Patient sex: M
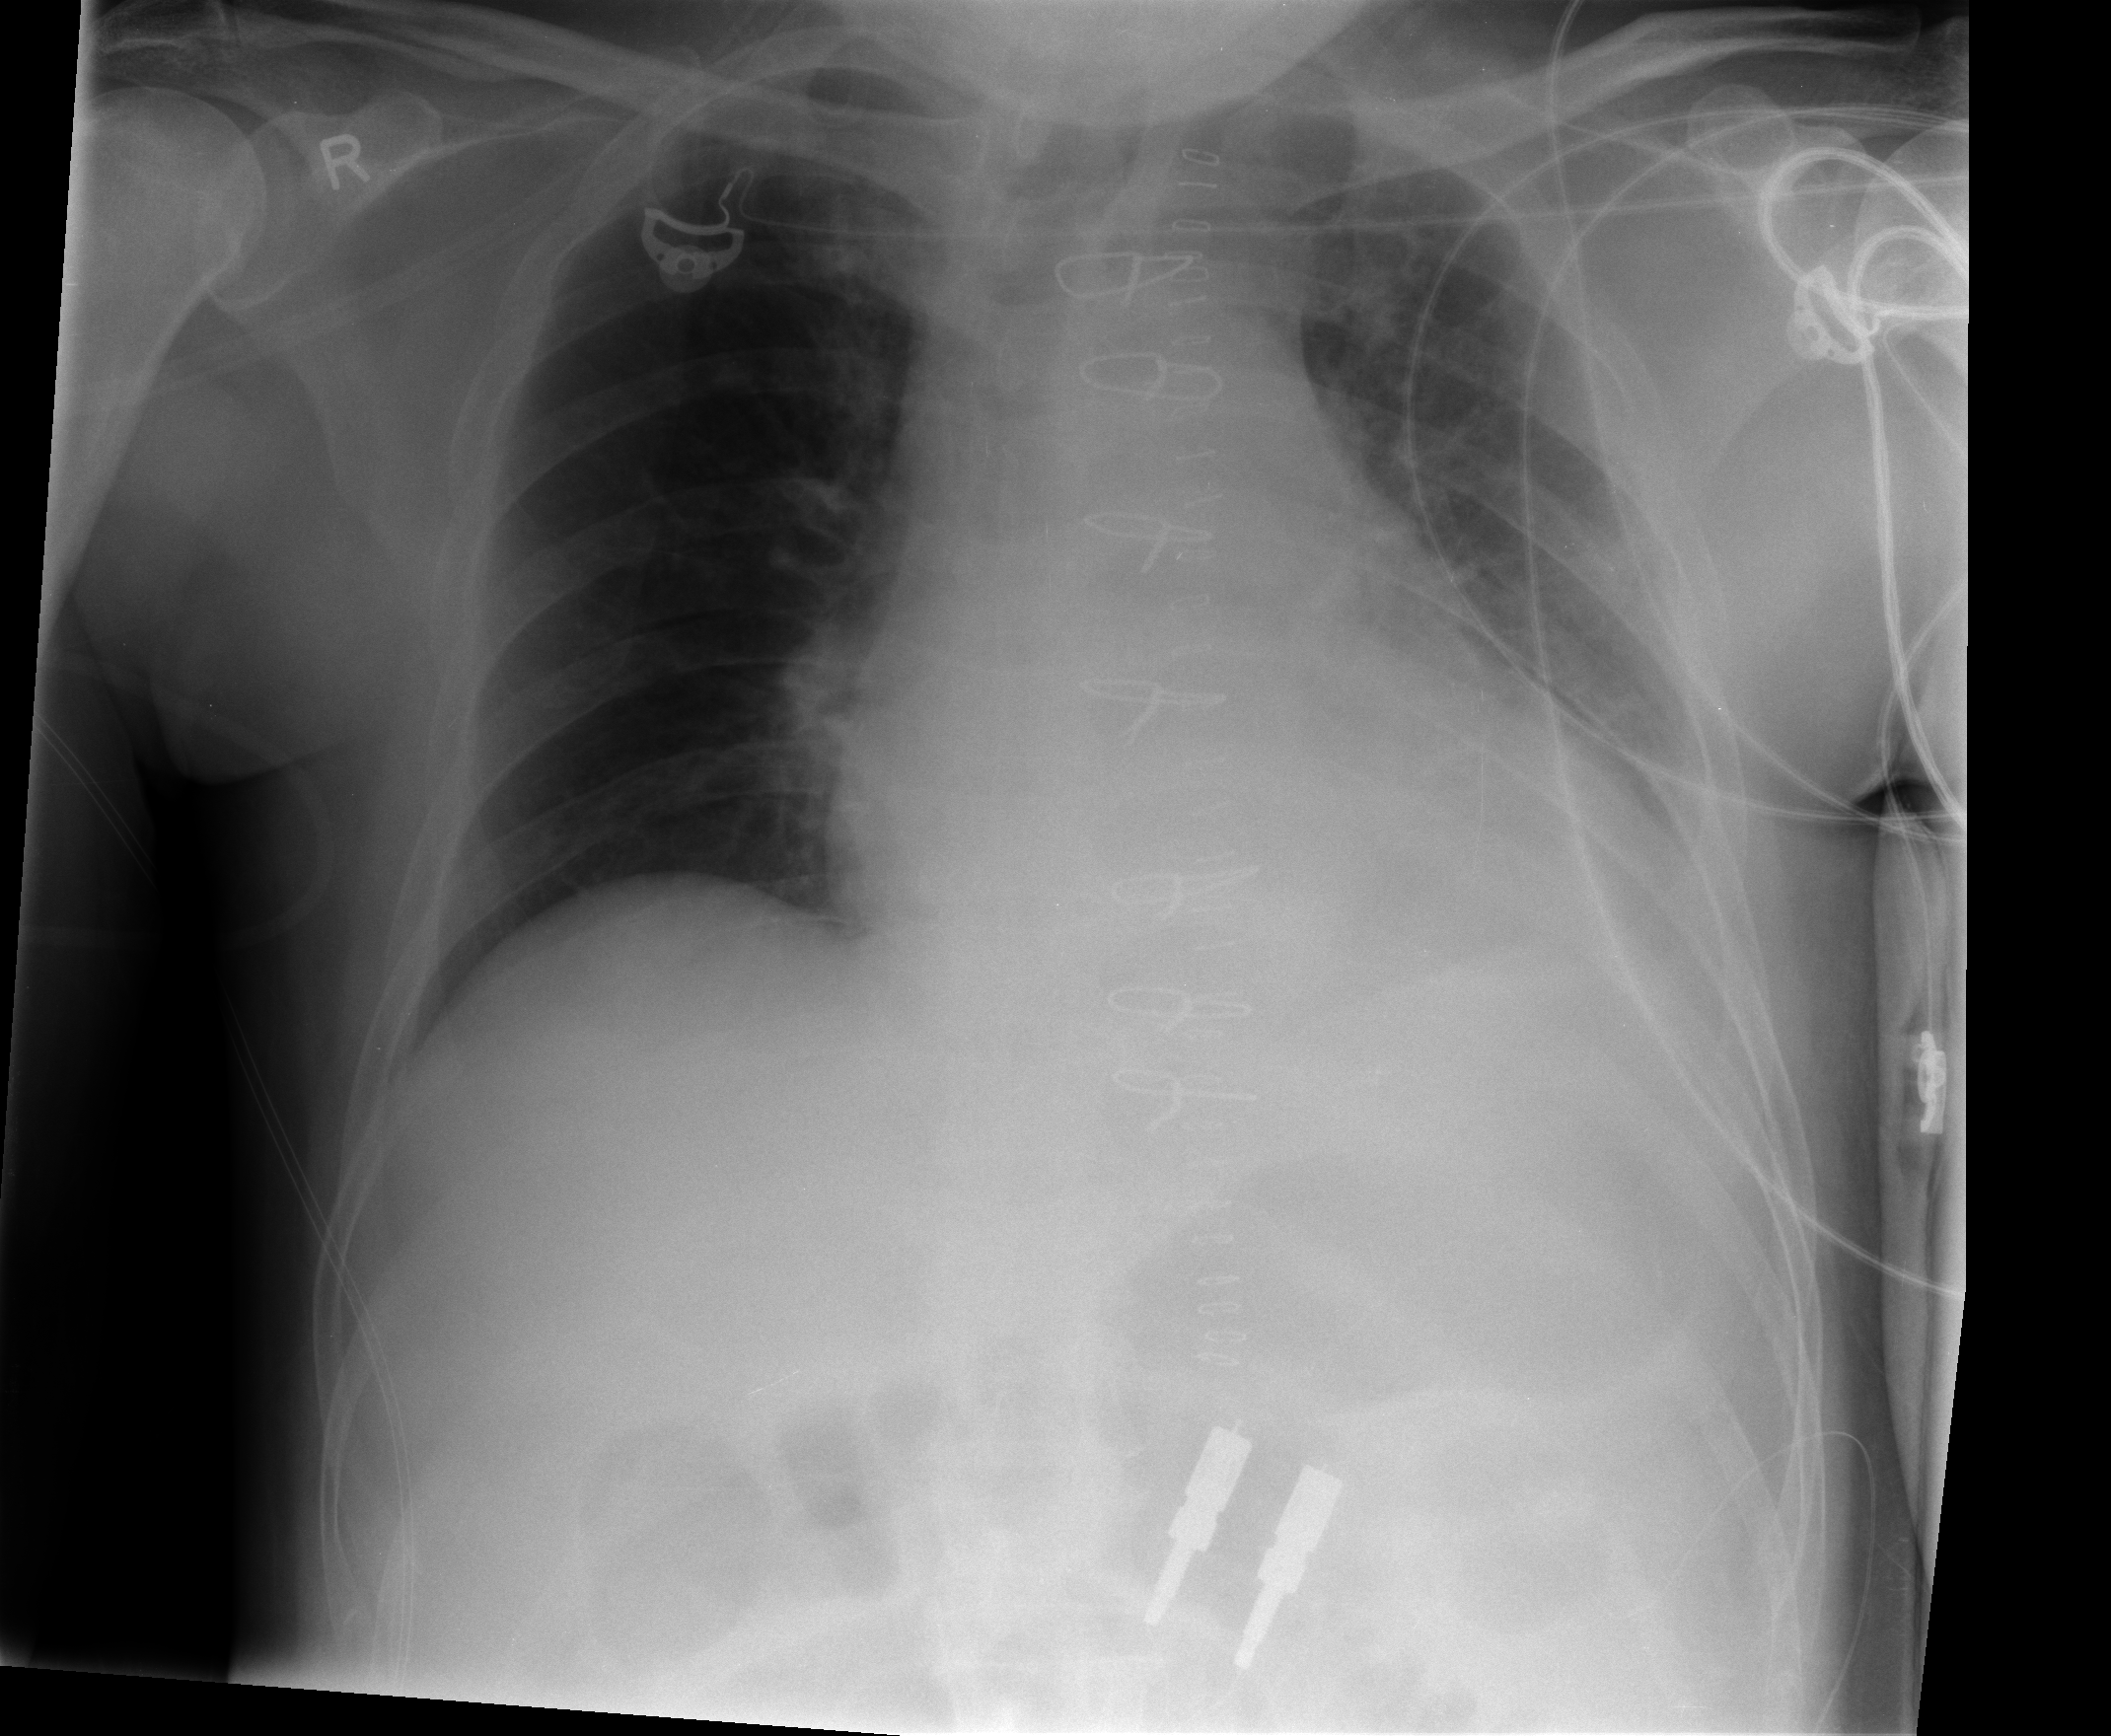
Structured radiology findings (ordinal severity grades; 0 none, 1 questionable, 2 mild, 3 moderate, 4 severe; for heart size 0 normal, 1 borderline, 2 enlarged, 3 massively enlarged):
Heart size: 1
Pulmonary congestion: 0
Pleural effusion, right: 0
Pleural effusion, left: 2
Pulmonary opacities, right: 0
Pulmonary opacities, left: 0
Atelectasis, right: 0
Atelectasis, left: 2